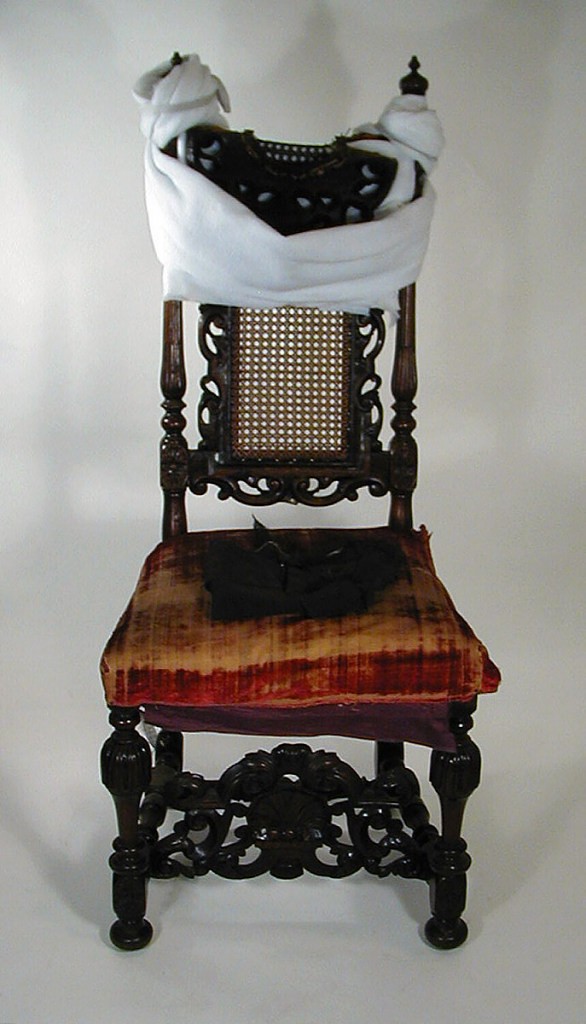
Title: Side Chair
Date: ca. 1690
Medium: Walnut, silk
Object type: chair
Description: Tall back with turned posts, fluted and reeded on front surface, which rise to turned finials.  Caned central panel framed by a system of pierced scrolls and foliations.  Elaborate shell and scroll-carved pierced cresting and front stretcher which lies behind turned, gadroon-capped front legs.  Turned side and rear stretchers and rear legs.  Upholstered in red silk velvet with red silk fringe.